Field crop: tomato
Growth stage: 1
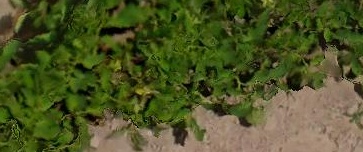
Species: tomato